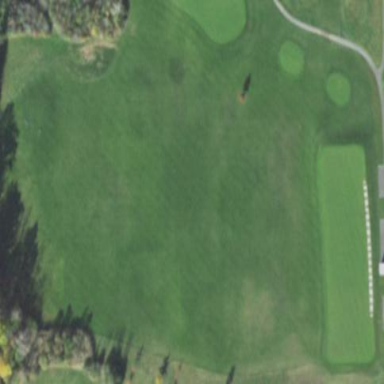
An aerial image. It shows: Driving range for golf on grass.